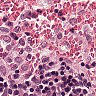
Metastatic tissue present: no